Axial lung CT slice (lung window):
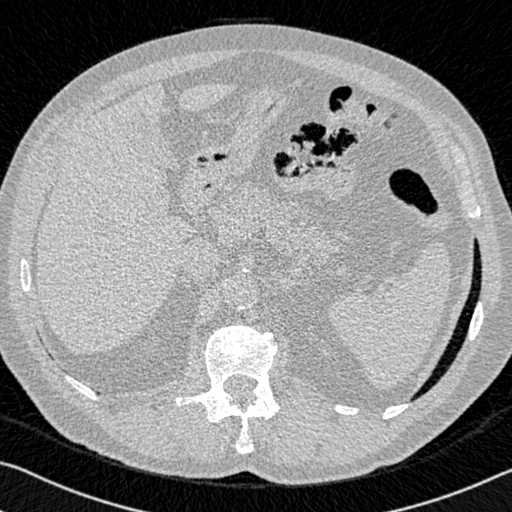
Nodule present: no